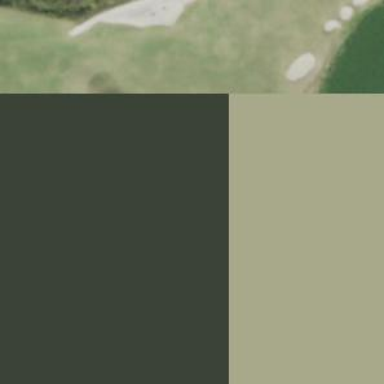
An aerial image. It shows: Pathway for golfing.